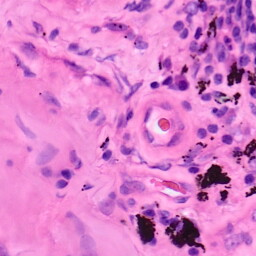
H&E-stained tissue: Lung